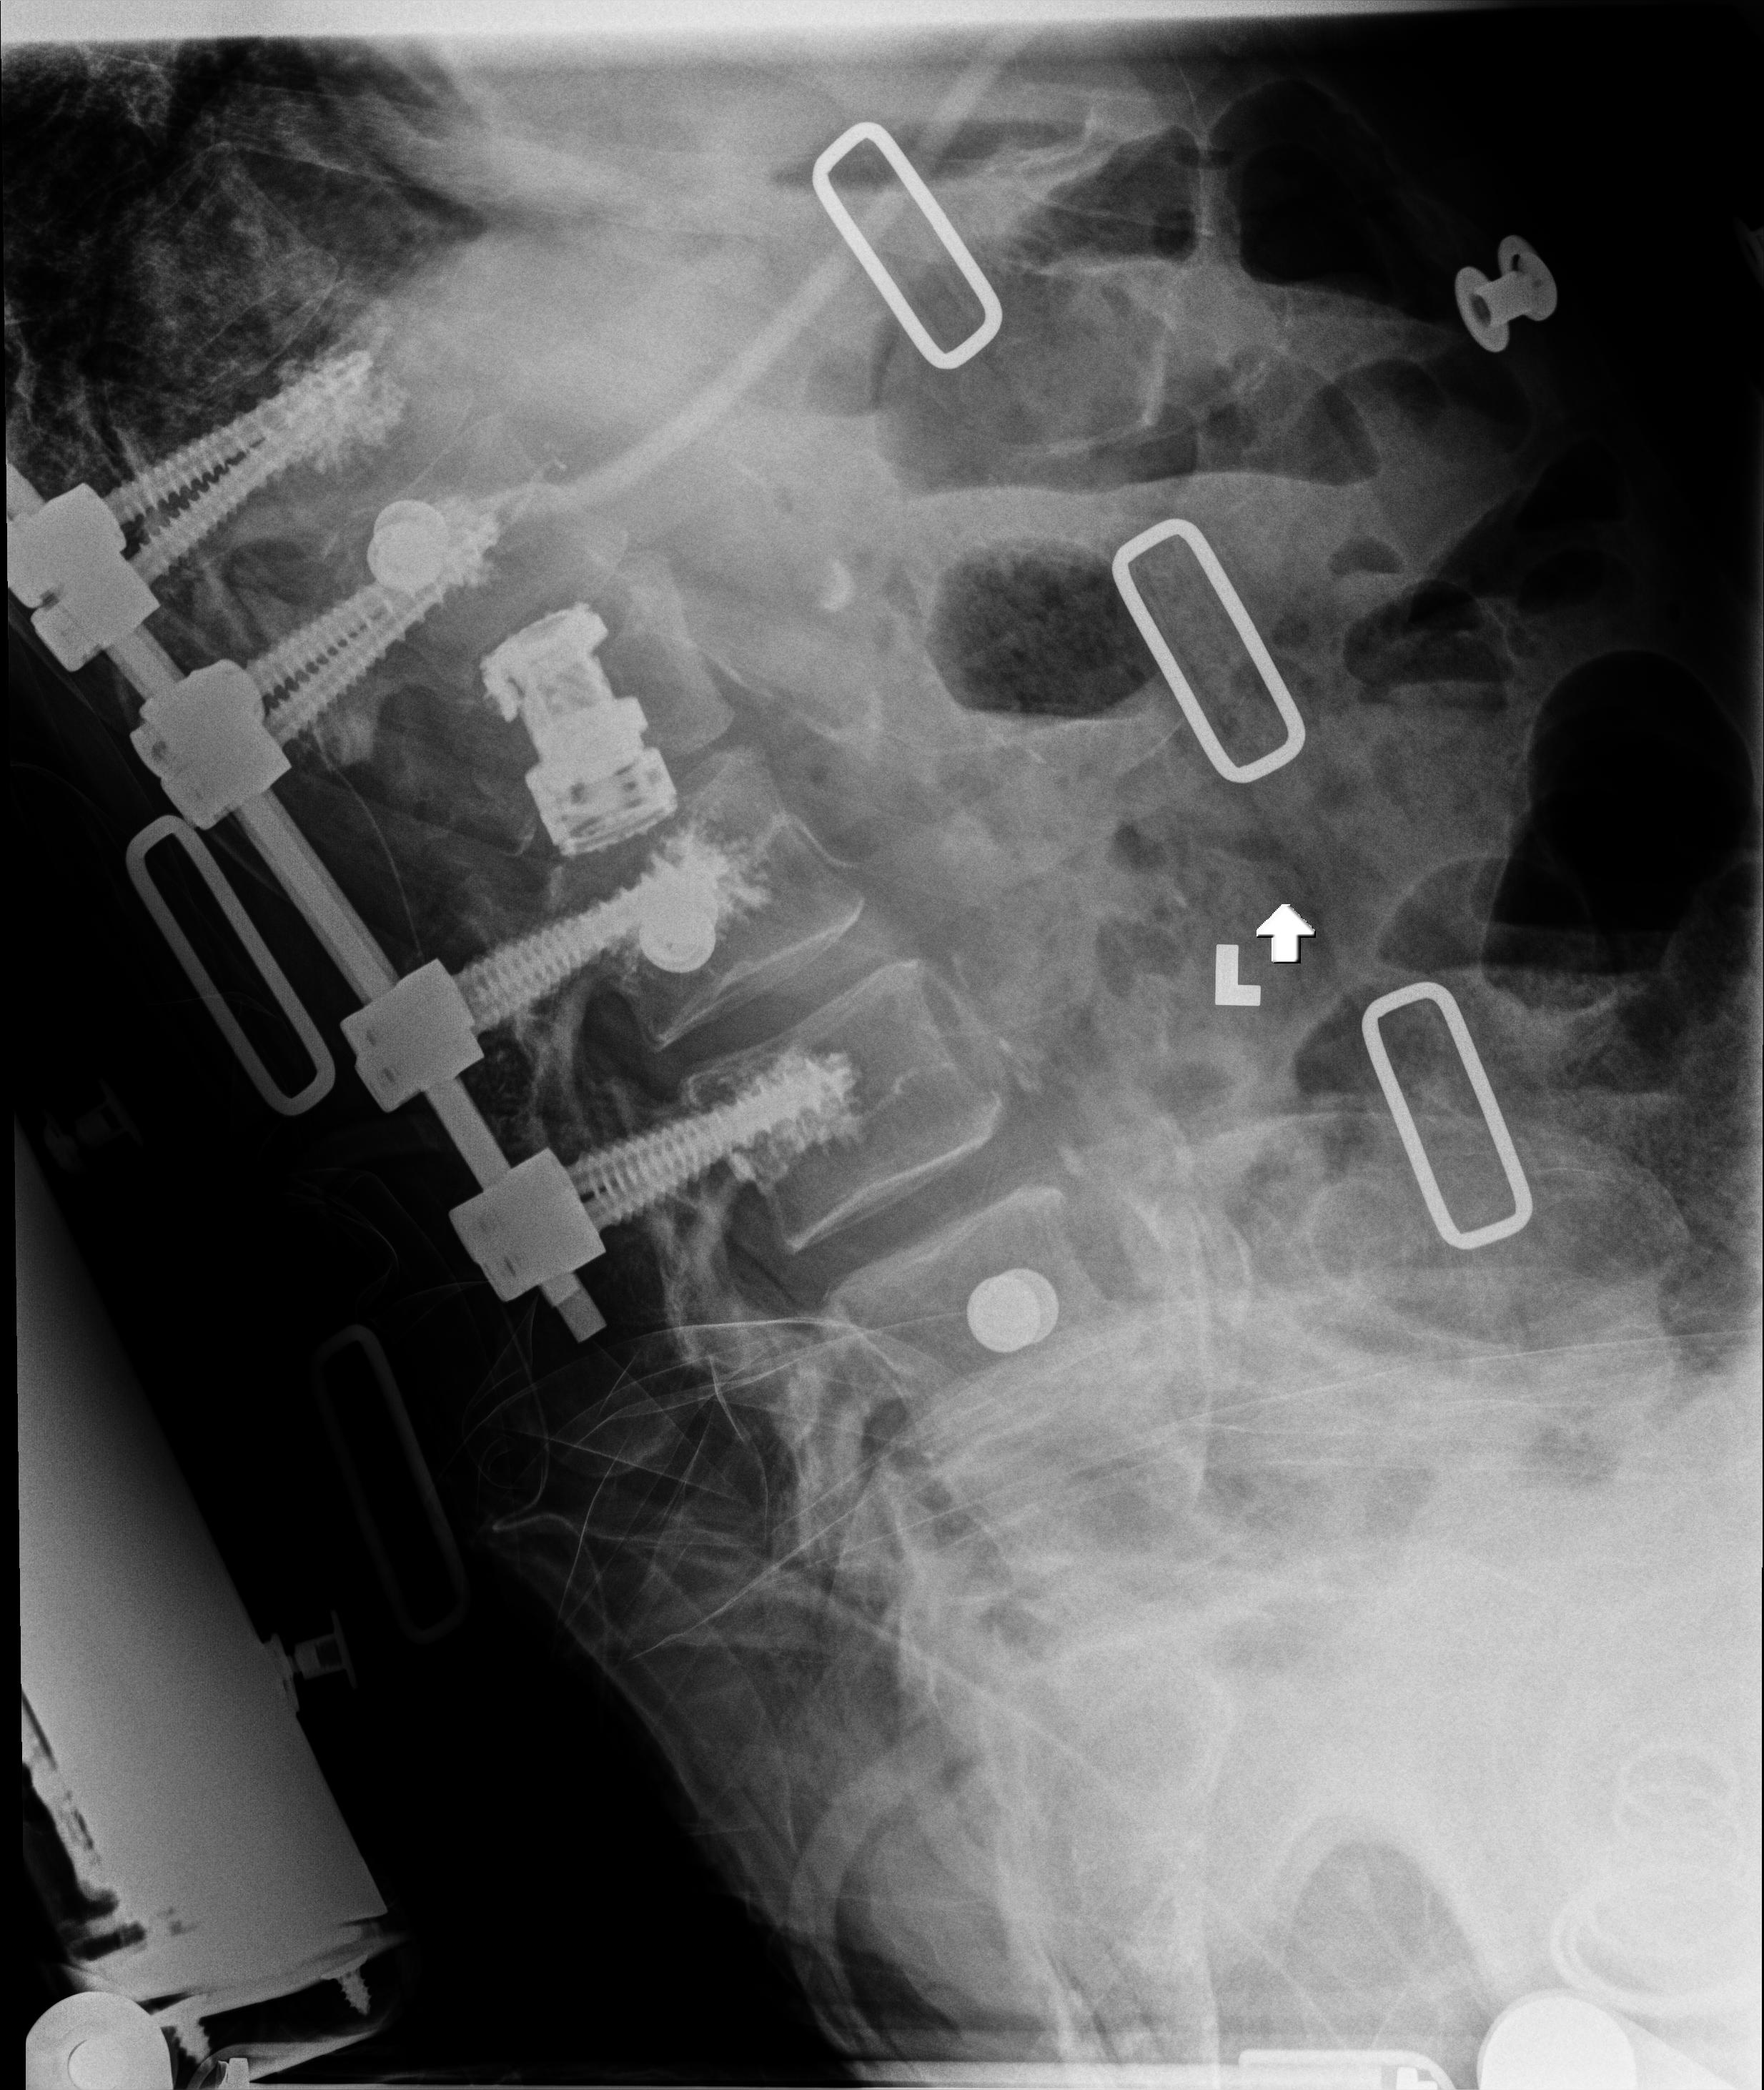
View: LATERAL
Implant manufacturer: medtronic solera